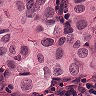
Metastatic tissue present: yes